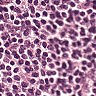
Metastatic tissue present: no